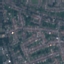
Land use / land cover: Residential